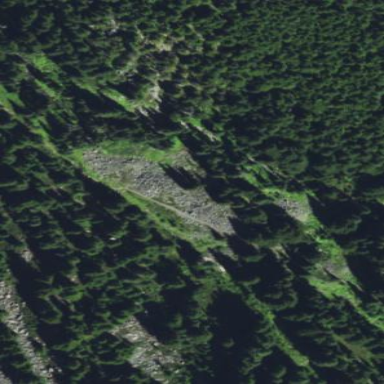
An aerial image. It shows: Natural scree.